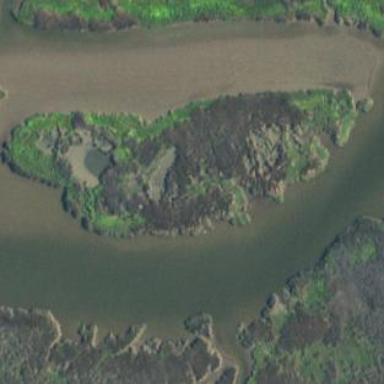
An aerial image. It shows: Islet located along the natural coastline.